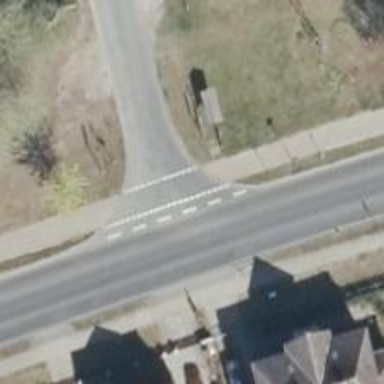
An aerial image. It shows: Secondary road with asphalt surface and sidewalks on both sides.